Question: How do you fix the grey border line so that it comes right down to the bottom of the green highlight instead of cutting off halfway?
I have provided my code below at <URL>.
Thanks in advance for your help :)

html
'''
<div id="status_bar">
<div class="admin_status_box">
<ul>
<a href="admin.php" class="active">View & Delete posts </a>
<a href="admin-delete-members.php">View & Delete members </a>
</ul>
</div>
</div>
'''
css
'''
#status_bar {
width: 700px;
height: 60px;
background: #efefef;
float: left;
}
.admin_status_box {
background: #efefef;
height: 60px;
border-right: 1px solid #d6d6d6;
}
.admin_status_box ul {
margin: 0px;
padding: 0;
}
.admin_status_box li {
text-decoration: none;
}
.admin_status_box a {
text-decoration: none;
padding: 0 30px 0 30px;
text-align: center;
height: 60px;
float: left;
line-height: 60px;
border-right: 1px solid #d6d6d6;
}
.admin_status_box a.active {
border-bottom: 10px solid #619e4c;
}
.admin_status_box a:hover {
background: #fff;
}
'''
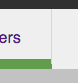
Answer: First, your HTML should be valid by actually using '<li>' tags. Next, you need to know, that borders meet at an angle and the corners are interpolated. A nice example is
'''
div.test {
height: 200px;
width: 300px;
border-radius: 40px;
border-width: 20px 0 5px 0;
border-color: #000;
border-style: solid;
}
'''
So, in order to fix your problem, you need to assign the borders to different elements. If you insert the '<li>' tags you have two elements to work with. See the <URL> for the following code.
'''
.admin_status_box li {
border-right: 1px solid #d6d6d6;
}
.admin_status_box a.active {
border-bottom: 10px solid #619e4c;
}
'''